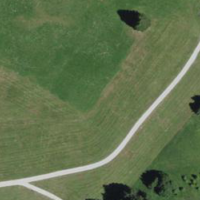
EUNIS habitat code: 24
Species observed at this site:
Plantago media